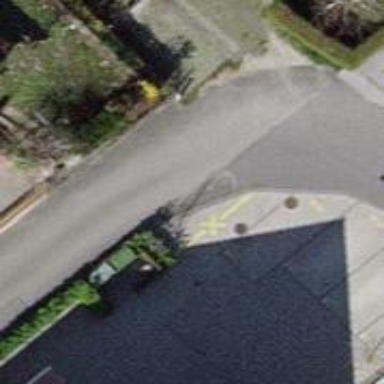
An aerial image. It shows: Alley classified as service road.